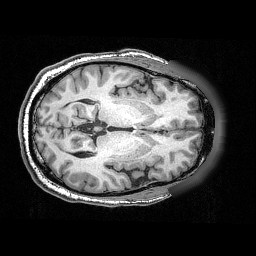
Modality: T1w
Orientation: axial
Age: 49
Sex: male
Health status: ill
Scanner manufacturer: siemens
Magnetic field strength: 3 T
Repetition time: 0.0025 s
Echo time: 0.00336 s